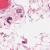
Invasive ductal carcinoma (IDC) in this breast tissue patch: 0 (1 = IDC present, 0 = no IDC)